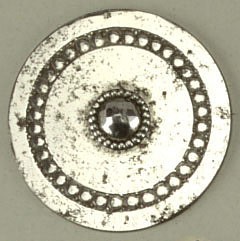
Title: Button
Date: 19th century
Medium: Steel
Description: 1931-59-251-b: Flat buttons ornamented near edge with ring of dot...